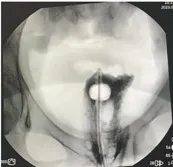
Laparoscopic view and histopathological pictures. (C) Vaginogram; the patient has a vaginal length of approximately 8 cm, without the uterus.
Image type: radiology (x_ray)